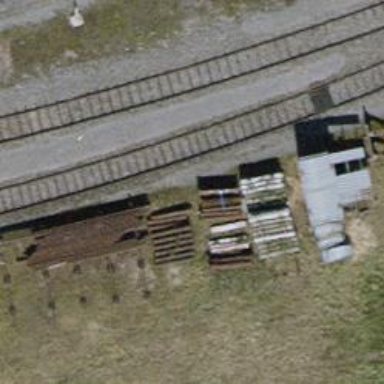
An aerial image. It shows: Railway yard used for servicing trains.